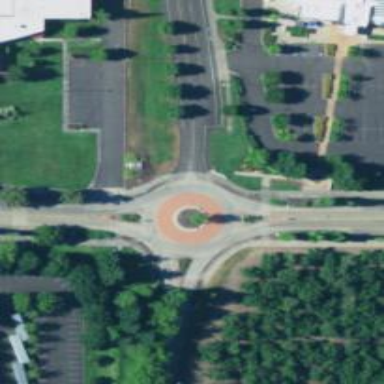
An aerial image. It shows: Tertiary road leading to roundabout junction.